Interaction volume radius: 5 \u00c5
Interaction volume height: 30 \u00c5
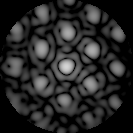
Disorder parameter: 0.2845